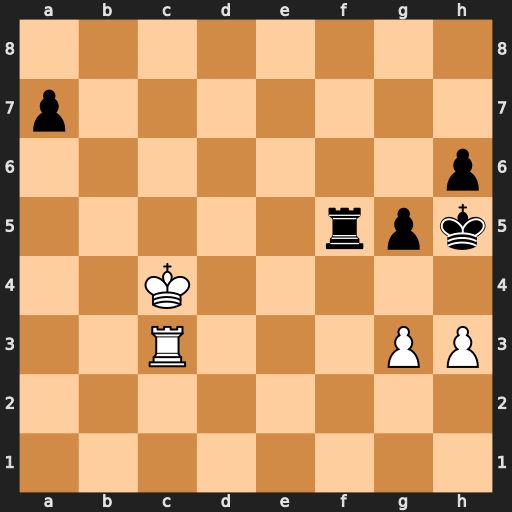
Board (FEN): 8/p7/7p/5rpk/2K5/2R3PP/8/8
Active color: w
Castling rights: -
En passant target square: -
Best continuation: g4+ Kg6 gxf5+